Question: How can I get the numbers of the lines where userid=8.
I have a table with cloumns like ID and userid.
So I am trying to put in php array the numbers of the lines that userid=8.
exmple:
- - - - -

I tried to use this answer: <URL> but its didnt work.
This is how I am getting the lines where userid=8 , but how can I put them into array?
'''
$midSelect[i]="SELECT * FROM times WHERE userid=8;
$midResult[i]=mysqli_query($con,$midSelect[i]);
while($row = mysqli_fetch_array($midResult[i])) {
$mid[i]=$row['id'];
}
'''
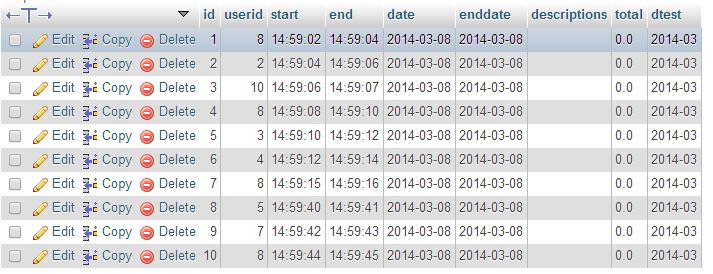
Answer: I think you are just one step away from do it
'''
$sql ="SELECT id FROM times WHERE userid=8";
$query =mysqli_query($con,$sql);
$mid = array();
while($row = mysqli_fetch_array($query)) {
$mid[] = $row['id'];
}
print_r($mid);
'''
Your required values are now stord in your array '$mid'
Upon op request i add some code
Now if you need to 'echo' values you can loop in the array and print while iterating
'''
foreach($mid as $val)
{
echo $val . '<br />';
}
//print
// 1
// 4
// 5
// 8
'''